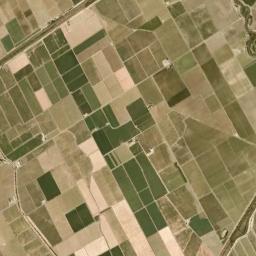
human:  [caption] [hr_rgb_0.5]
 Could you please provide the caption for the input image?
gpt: Many dense, neatly arranged dark green, light green, Khaki and brown mixed rectangular farmland of different sizes .

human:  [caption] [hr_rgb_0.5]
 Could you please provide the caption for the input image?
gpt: There are many rectangular farmlands of different sizes and shades .

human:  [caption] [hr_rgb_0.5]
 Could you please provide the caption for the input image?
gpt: Lots of rectangular farmlands of different colors and sizes are neatly arranged on the ground and some paths go through the farmlands .

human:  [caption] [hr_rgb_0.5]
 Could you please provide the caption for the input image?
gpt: There are some light green and bare rectangular farmland .

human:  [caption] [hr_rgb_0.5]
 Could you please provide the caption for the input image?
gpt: There are many yellow rectangular farmlands and some green ones .